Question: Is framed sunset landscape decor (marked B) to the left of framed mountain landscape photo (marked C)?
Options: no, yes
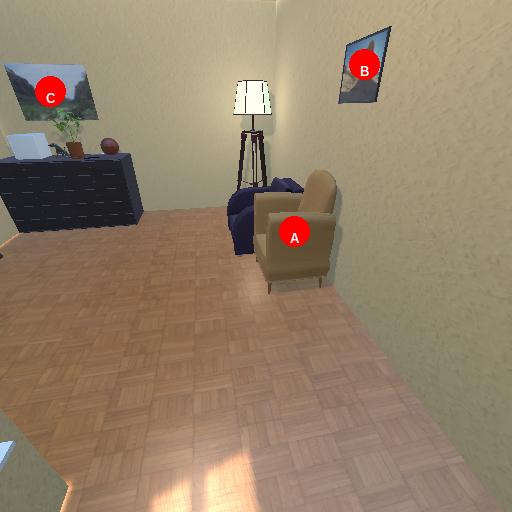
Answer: no